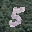
Label: 5